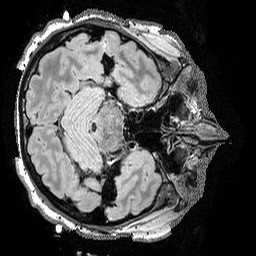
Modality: FLAIR
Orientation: axial
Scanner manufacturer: siemens
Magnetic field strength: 3 T
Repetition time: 5 s
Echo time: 0.391 s